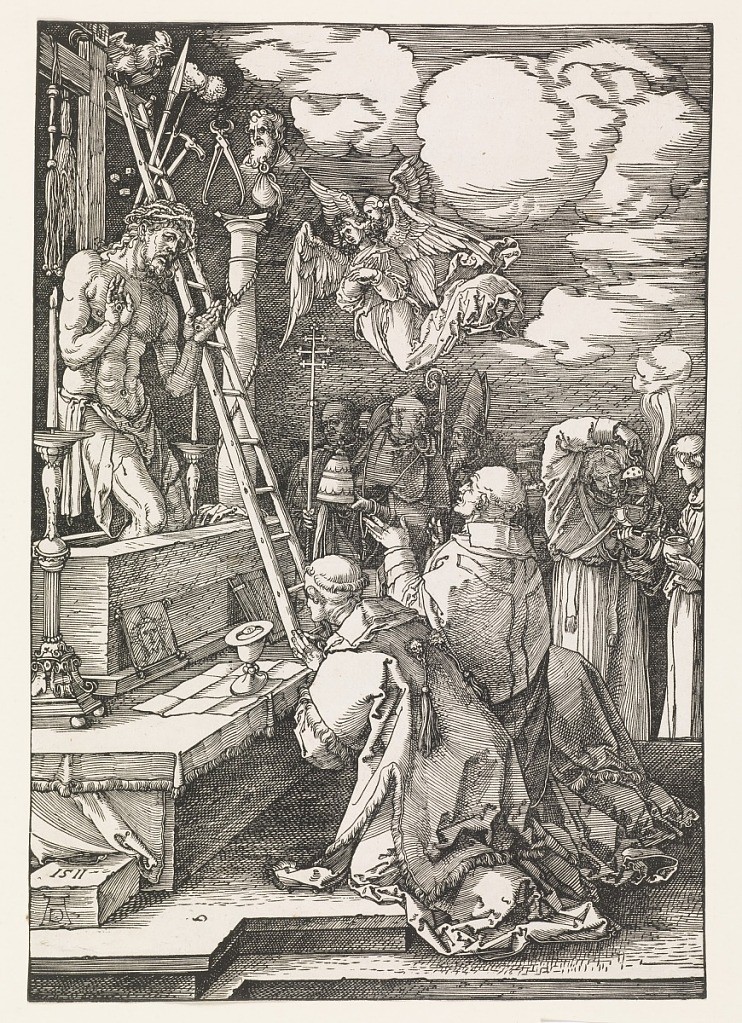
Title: The Mass of St. Gregory
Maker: Albrecht Dürer, German, 1471–1528
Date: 1511
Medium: Woodcut and black ink on paper
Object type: print
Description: Christ, left, appears to Saint Gregory during a celebration of the Mass. Two monks kneel before him. A figure in the back holds a censor, and there are three bishops on his left. An angel and man are pictured in the sky above Christ.